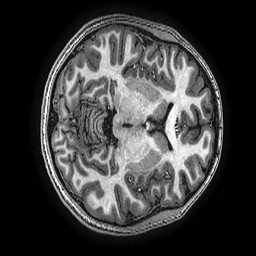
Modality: T1w
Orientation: axial
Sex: female
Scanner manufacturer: ge
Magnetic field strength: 3 T
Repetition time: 0.00766 s
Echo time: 0.003476 s